Question: I know this question is not about code or algorithm but i really just want to know so please understand.Anyone knows what plugin or what is the name of the feature on the screenshot. I wanted to know what do you call that thing when you use like a progress bar to load pages and then use next and back to navigate instead. I wonder if there is existing sample we can use instaed of creating from scratch. Is that a progress bar?. Thank you. May i know the term ? what is the right name to that?
# url
<URL>

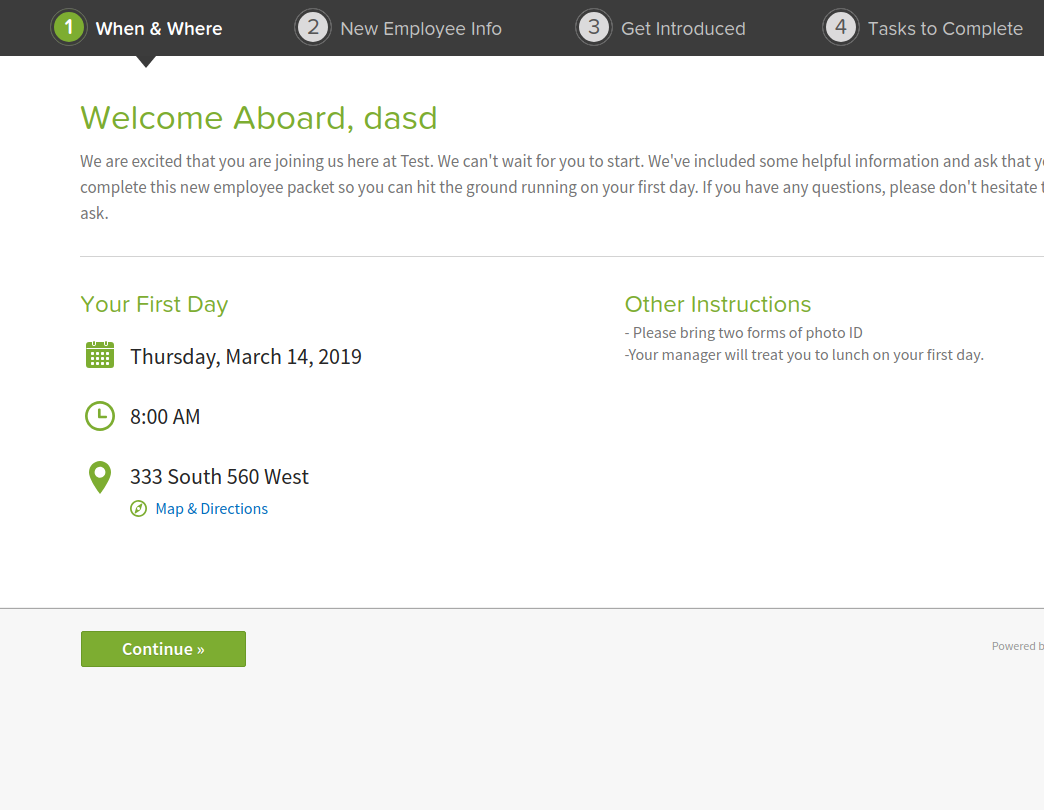
Answer: It's called multiple step form. A basic example can be found at: <URL>
Hope it helps